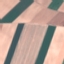
Land use / land cover: AnnualCrop